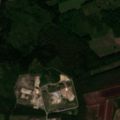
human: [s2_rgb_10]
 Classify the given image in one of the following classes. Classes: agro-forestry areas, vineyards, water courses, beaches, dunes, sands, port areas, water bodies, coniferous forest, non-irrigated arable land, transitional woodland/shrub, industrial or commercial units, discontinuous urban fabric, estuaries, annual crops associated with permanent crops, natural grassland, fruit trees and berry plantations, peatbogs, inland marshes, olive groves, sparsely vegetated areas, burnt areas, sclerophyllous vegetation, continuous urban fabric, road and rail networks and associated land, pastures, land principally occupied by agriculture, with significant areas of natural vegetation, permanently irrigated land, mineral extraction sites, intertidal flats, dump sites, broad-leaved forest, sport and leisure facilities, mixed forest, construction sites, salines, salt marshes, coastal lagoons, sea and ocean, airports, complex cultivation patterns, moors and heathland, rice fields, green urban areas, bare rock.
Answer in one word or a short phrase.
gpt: dump sites, non-irrigated arable land, coniferous forest, mixed forest